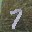
Label: 7